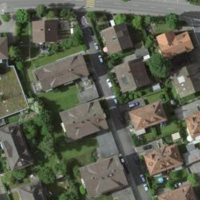
EUNIS habitat code: 55
Species observed at this site:
Carduelis carduelis